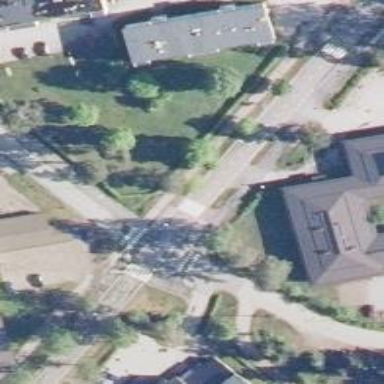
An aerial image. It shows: Zebra crossing on the road.